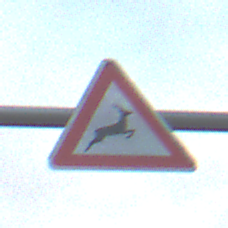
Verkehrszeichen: WildwechselLinks
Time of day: SunriseSunset
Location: Outdoor (RoadRail)
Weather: PartlyCloudy
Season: NotSpecified
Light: Natural